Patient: sex M, age 72
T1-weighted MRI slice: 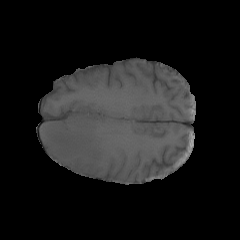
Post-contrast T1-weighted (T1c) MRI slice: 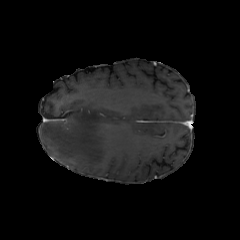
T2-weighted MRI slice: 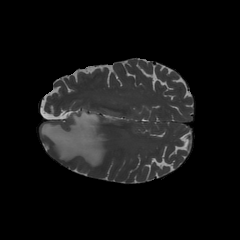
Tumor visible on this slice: yes
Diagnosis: Glioblastoma, IDH-wildtype
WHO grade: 4